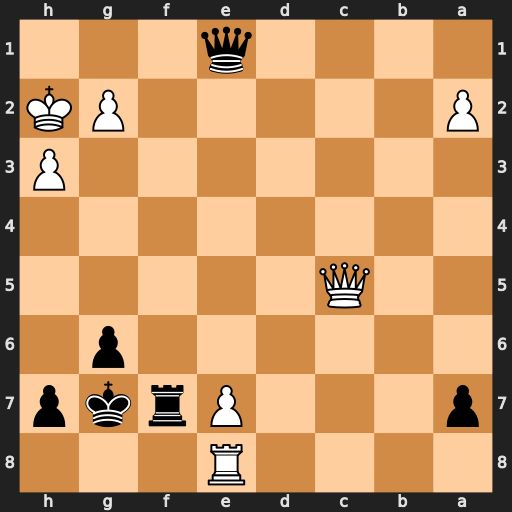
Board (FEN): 4R3/p3Prkp/6p1/2Q5/8/7P/P5PK/4q3
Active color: b
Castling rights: -
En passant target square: -
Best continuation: Rf1 Qd4+ Kh6 Qh4+ Qxh4